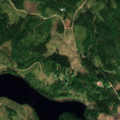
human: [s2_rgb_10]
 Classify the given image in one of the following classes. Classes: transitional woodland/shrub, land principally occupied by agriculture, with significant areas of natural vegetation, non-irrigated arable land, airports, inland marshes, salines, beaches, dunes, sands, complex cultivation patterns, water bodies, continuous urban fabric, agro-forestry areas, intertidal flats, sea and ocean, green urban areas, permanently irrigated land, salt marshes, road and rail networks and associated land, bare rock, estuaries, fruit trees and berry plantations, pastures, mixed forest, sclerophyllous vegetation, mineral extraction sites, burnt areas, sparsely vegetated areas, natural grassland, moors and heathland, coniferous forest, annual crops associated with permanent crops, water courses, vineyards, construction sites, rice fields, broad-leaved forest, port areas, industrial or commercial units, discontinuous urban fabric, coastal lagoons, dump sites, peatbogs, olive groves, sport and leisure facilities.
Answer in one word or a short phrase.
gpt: coniferous forest, mixed forest, transitional woodland/shrub, water bodies